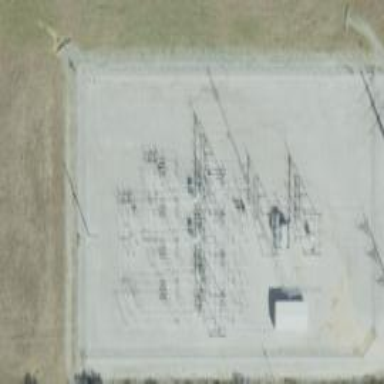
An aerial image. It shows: Switch for power supply.